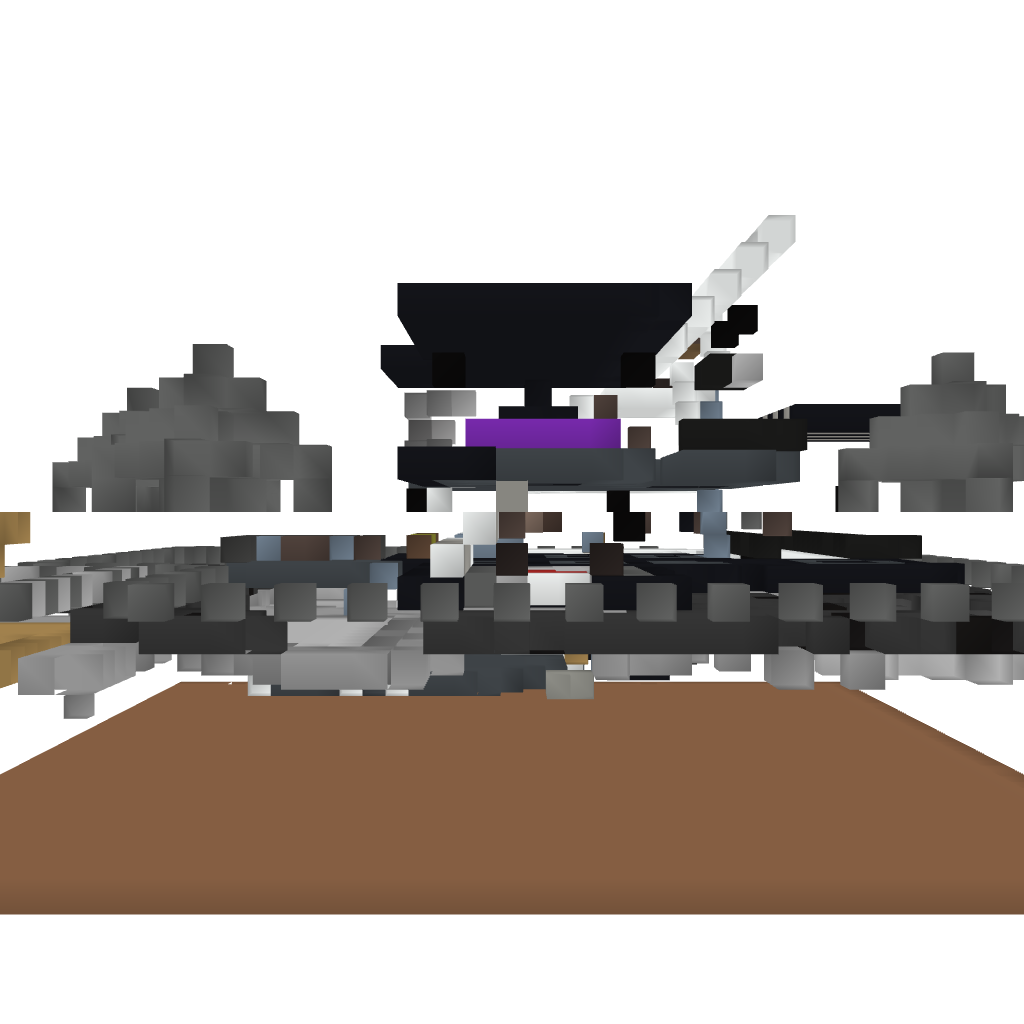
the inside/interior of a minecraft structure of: Modern House #1